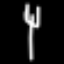
Label: fork